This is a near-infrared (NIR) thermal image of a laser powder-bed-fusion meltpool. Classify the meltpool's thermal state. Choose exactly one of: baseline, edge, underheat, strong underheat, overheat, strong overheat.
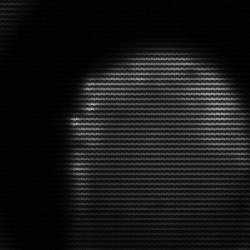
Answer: edge